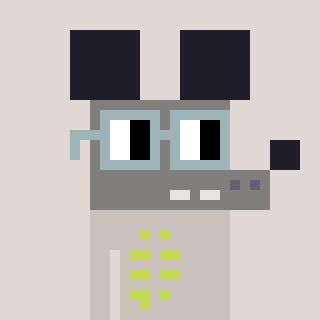
a pixel art character with square dark gray glasses, a mouse-shaped head and a foggrey-colored body on a warm background